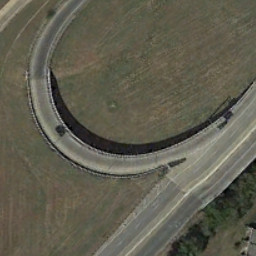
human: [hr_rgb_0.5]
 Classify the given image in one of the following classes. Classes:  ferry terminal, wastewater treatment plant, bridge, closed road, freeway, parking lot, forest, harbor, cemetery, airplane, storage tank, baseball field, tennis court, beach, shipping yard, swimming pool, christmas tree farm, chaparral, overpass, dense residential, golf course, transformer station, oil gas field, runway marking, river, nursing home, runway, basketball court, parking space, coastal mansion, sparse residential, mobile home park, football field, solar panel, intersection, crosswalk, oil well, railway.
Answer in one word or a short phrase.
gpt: overpass